Group 1:
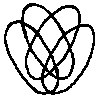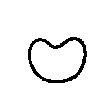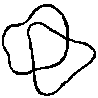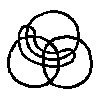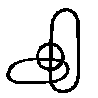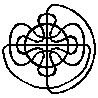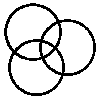
Group 2:
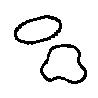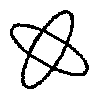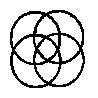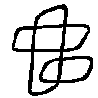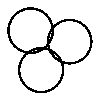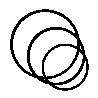
Rule separating the two groups: Exactly one connected white region for each possible way shapes can overlap vs. not so.
Concepts: exists_one
Comments: All left-sorted examples have 2^n distinct white regions (counting the background), where n is the number of shapes in the image.
Author: Leo Crabbe
Reference: https://en.wikipedia.org/wiki/Venn_diagram